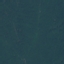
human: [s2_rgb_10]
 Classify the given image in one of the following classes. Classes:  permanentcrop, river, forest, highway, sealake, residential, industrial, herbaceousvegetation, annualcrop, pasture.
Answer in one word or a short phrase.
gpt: Forest